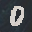
Label: 0